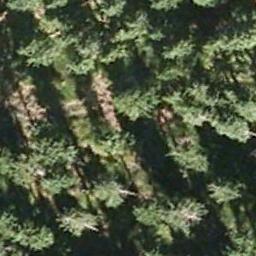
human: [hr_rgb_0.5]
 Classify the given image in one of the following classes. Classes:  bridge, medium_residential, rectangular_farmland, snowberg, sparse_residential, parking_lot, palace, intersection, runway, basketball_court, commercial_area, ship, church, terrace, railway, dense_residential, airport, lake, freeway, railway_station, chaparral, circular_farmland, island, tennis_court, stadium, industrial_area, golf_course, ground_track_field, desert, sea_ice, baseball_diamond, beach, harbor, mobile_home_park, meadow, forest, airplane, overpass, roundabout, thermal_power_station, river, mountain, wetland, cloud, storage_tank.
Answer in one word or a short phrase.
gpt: forest